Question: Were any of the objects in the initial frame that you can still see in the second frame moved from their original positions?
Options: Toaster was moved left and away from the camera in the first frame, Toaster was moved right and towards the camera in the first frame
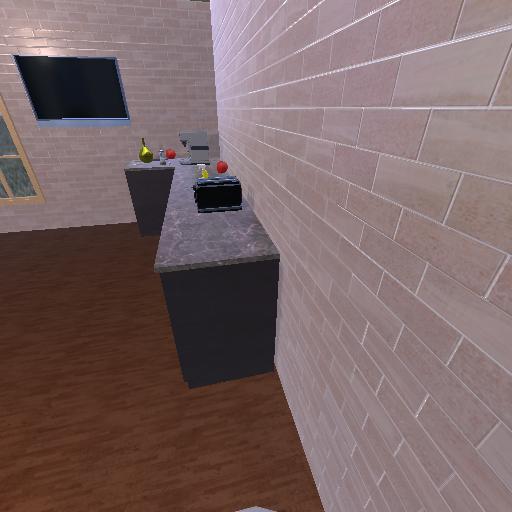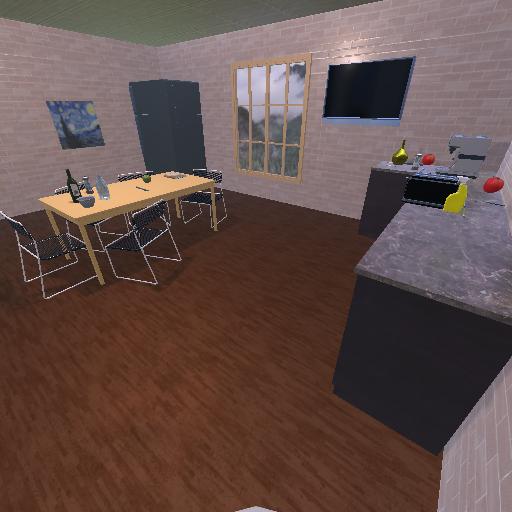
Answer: Toaster was moved left and away from the camera in the first frame